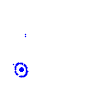
Particle: electron